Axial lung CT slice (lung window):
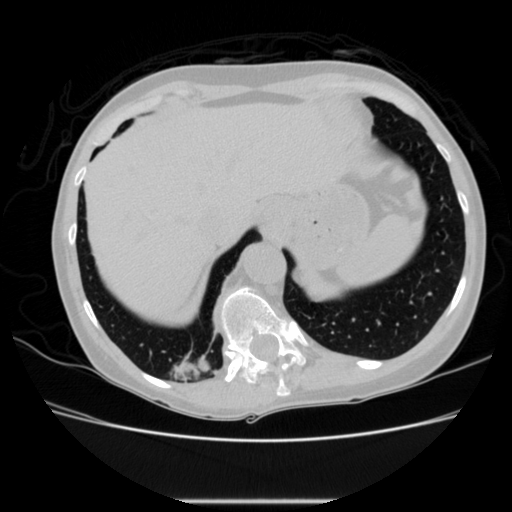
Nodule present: no